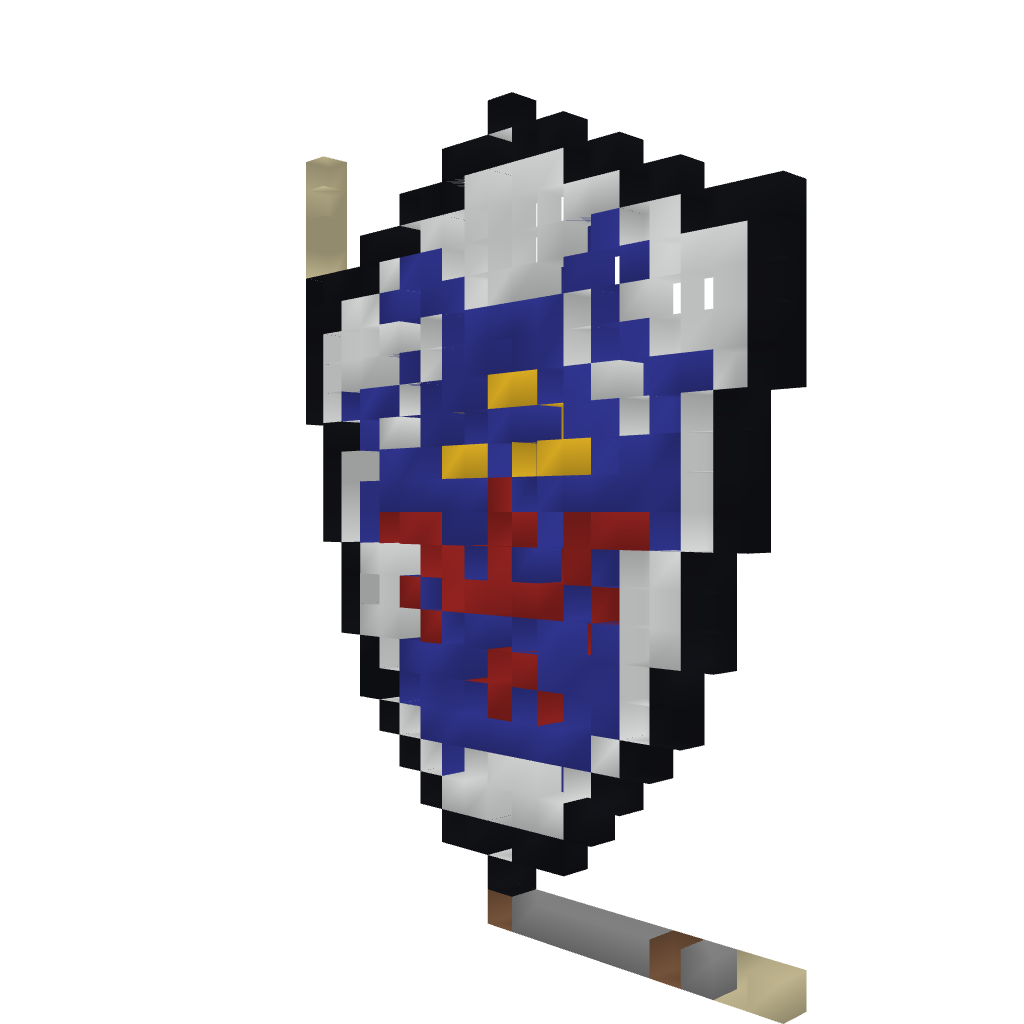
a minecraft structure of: Shield (Zelda)